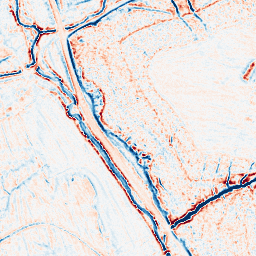
Category: edge_preserving
Decomposition family: bilateral
Decomposition parameters: d: 9
sigma_color: 150
sigma_space: 50
Upsampling method: bicubic
Upsampling parameters: scale: 2
Upsampling scale: 2